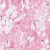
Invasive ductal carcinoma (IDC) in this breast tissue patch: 0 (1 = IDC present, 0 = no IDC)